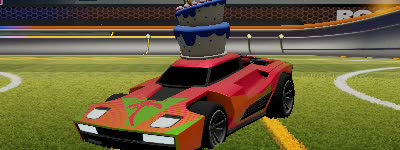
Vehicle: breakout